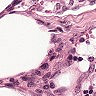
Metastatic tissue present: no